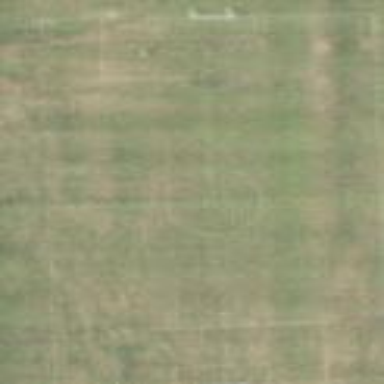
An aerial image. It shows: Soccer pitch for leisureland activities.